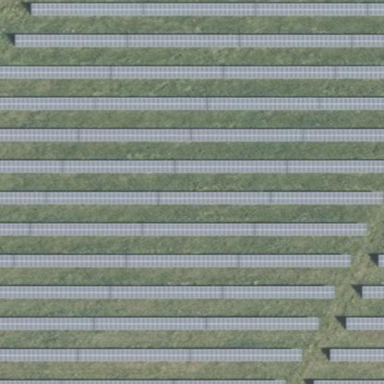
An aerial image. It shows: Solar power generator using photovoltaic method with solar photovoltaic panel types.